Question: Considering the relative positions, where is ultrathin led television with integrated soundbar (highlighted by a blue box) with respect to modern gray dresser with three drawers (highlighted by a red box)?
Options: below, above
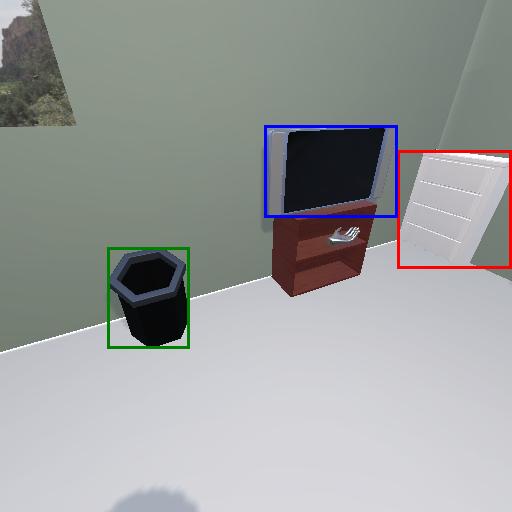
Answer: below